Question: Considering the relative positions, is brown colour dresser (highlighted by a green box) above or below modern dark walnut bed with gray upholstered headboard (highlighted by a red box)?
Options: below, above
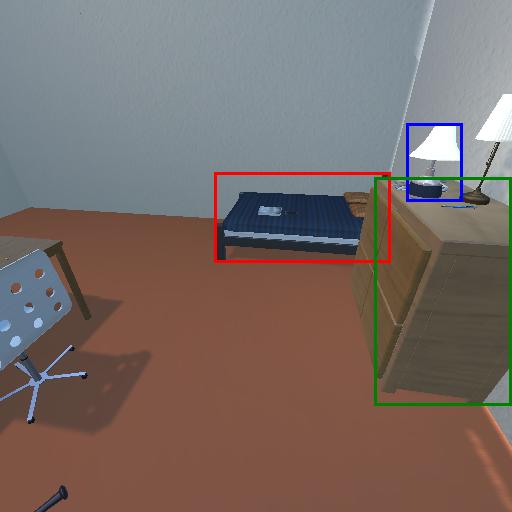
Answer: below